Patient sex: M
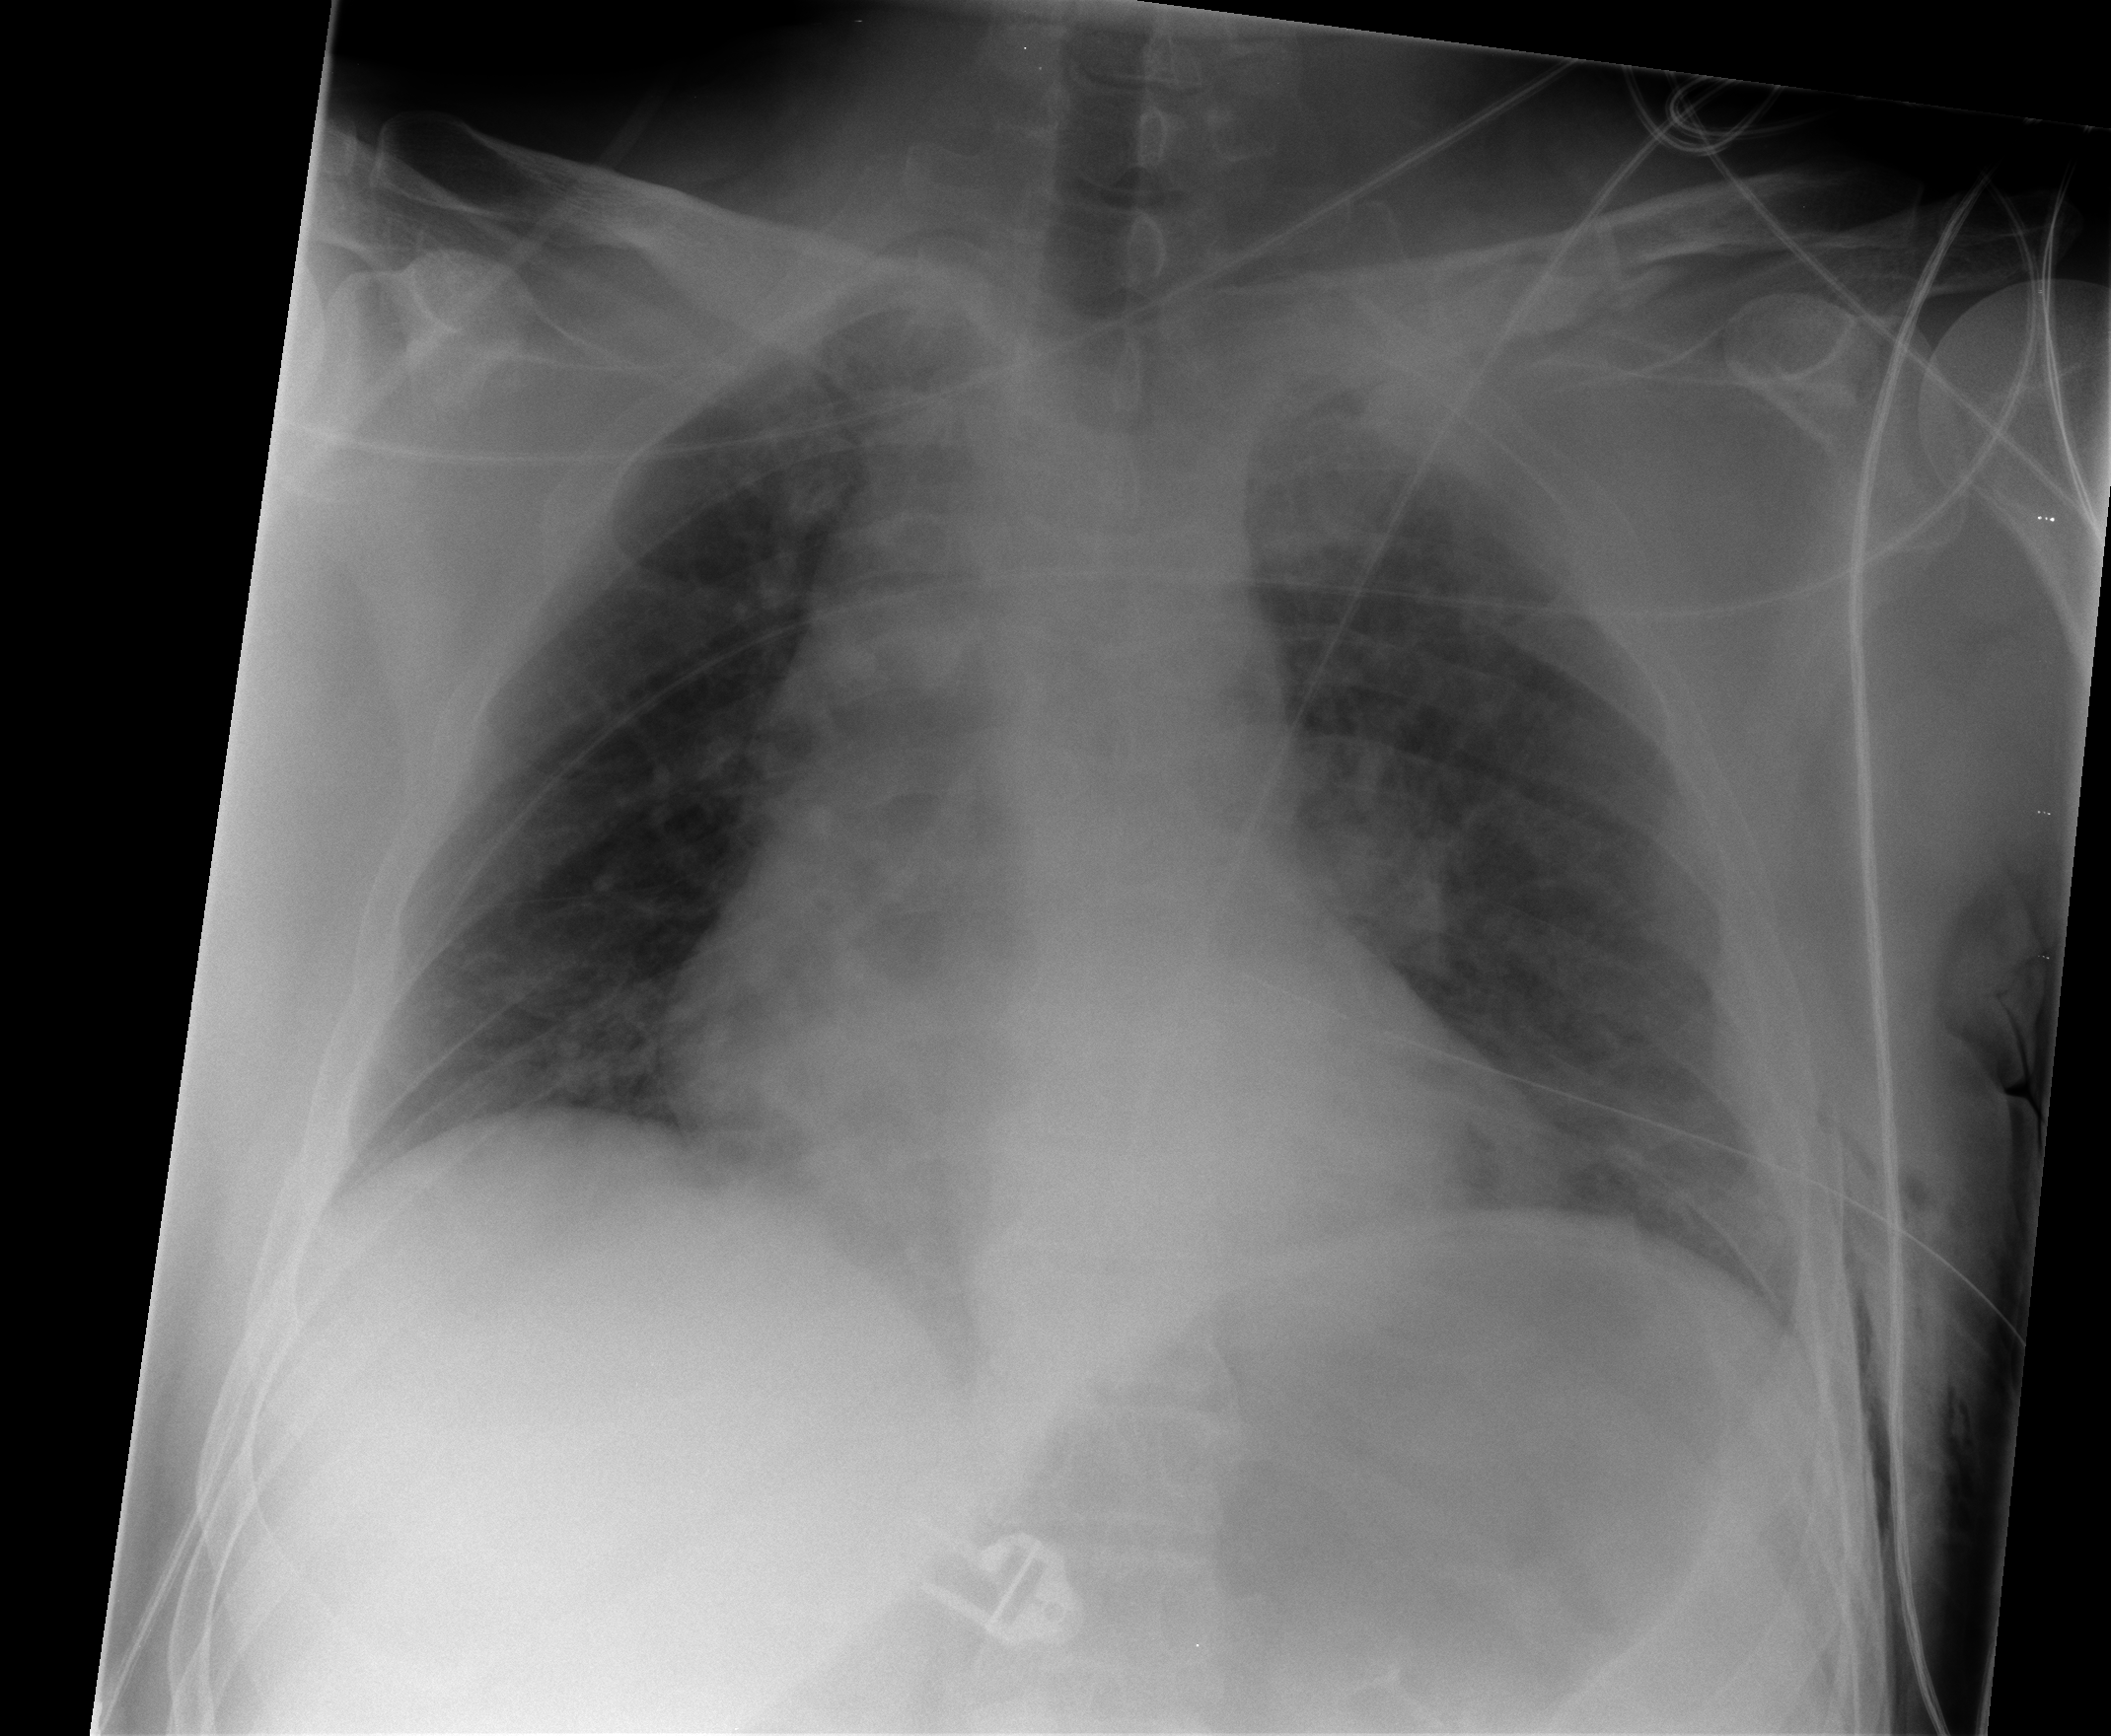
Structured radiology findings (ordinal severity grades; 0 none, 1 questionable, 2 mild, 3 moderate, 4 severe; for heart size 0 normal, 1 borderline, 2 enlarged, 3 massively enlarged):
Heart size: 1
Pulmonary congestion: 0
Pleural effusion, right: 0
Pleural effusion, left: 2
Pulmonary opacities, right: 0
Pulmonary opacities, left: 0
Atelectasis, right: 2
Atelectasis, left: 2